Question: I am creating a trigger on a table in a SQL Server database.
But what I am unable to do is this: I have variables '@pageid' and '@templateid' populated, and I need to read all template column id's from one table - basically get a list of them (they depend on the template id and can vary in number) so I need some way of making an array or something and go through it and add it to a table.
So...
1. how do I read all template id's (image below: from 1st table (available template fields) - where availabletemplateid is @templateid) into an array?
2. how do I loop through this array and add them one by one it to another table (image below: 2nd table - (public page to field mapping) with publicpageid = @pageid and fieldid is one by one from the previous step, and field content is "-")

So far I have
'''
ALTER TRIGGER CreatePageFields
ON dbo.PublicPages
FOR INSERT
AS
BEGIN TRANSACTION
/* variables */
DECLARE
@pageid bigint,
@templateid bigint
/* insert template fields for this page */
SELECT @pageid = id, @templateid = templateid FROM inserted
/* TODO 1 get all template field id's */
/* TODO 2 insert each templatefieldid / page combination */
/* execute */
COMMIT TRANSACTION
GO
'''
Thanks a lot
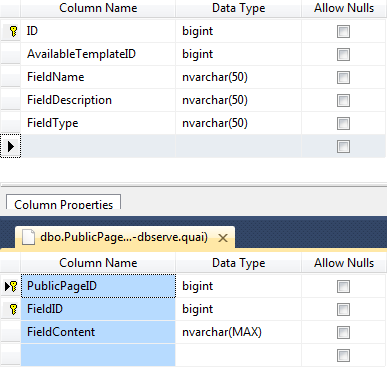
Answer: I don't think you need an array (table variable) or any looping (cursor). Something like this will be much, much faster (guessing at your table and field names):
'''
INSERT INTO publicpagetofieldmapping (PublicPageID, FieldID, FieldContent)
SELECT t1.ID, t2.ID, '-'
FROM INSERTED t1
JOIN AvailableTemplateFields t2
ON t1.TemplateID = t2.availabletemplateid
'''